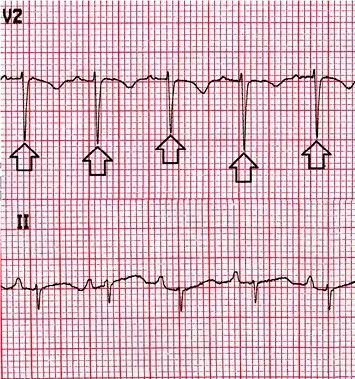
Electrical alternans was clearly evidenced by the alternating amplitude of the QRS complexes (arrows).
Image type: electrography (ekg)